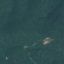
Label: Forest